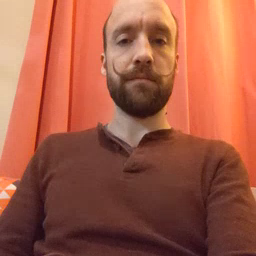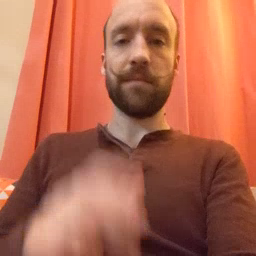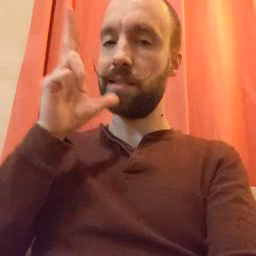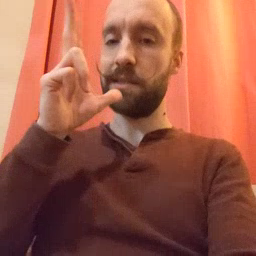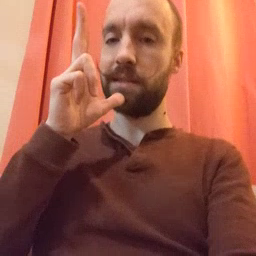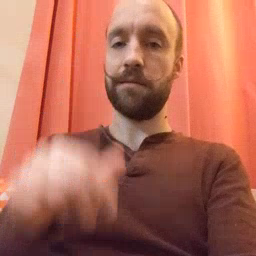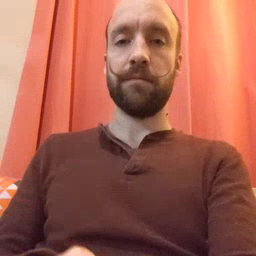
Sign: hen